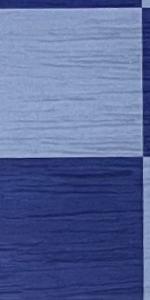
Label: Empty